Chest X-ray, AP view. Patient: 18 years old, sex F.
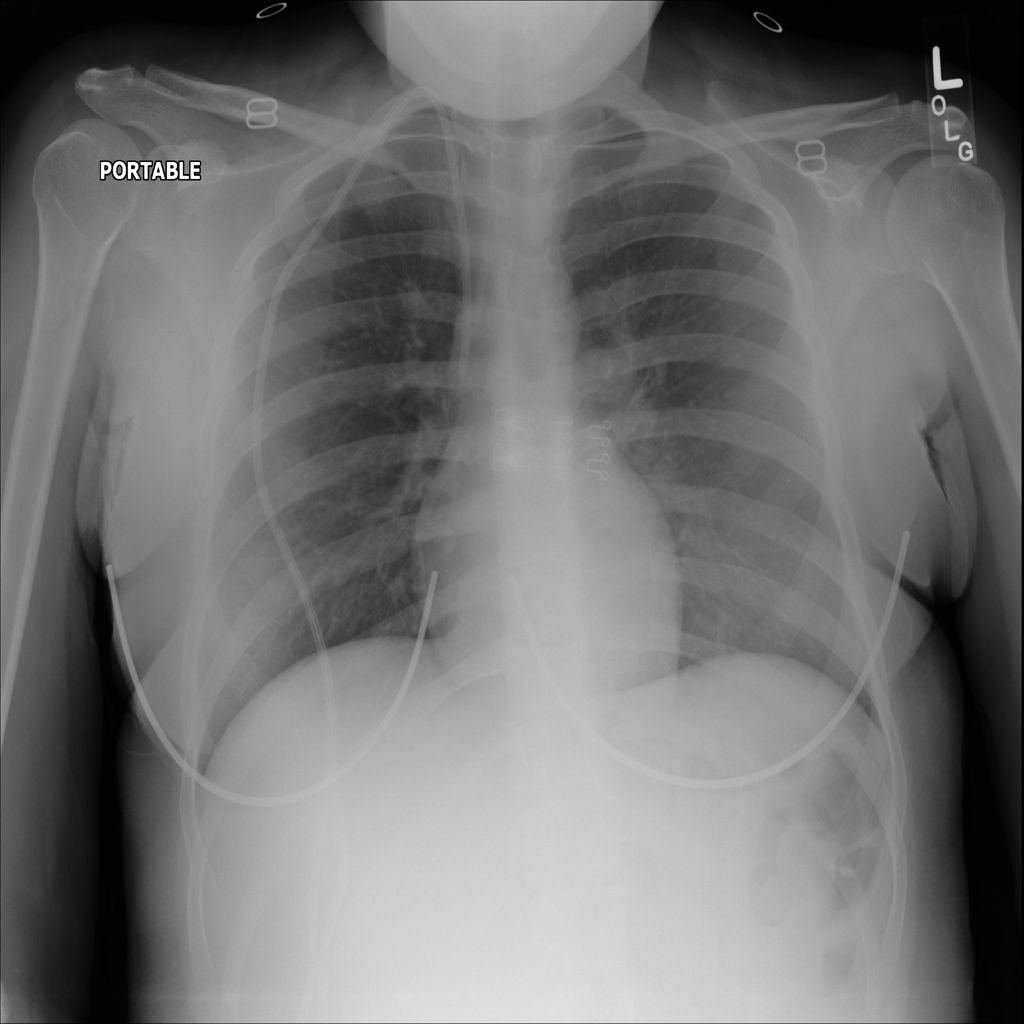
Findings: No Finding